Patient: sex F, age 33
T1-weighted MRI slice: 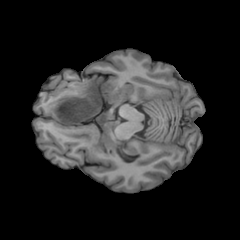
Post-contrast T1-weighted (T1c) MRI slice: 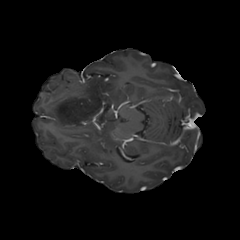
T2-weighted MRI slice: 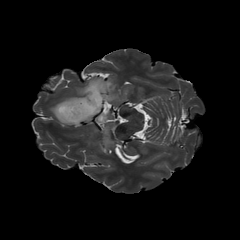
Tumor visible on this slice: yes
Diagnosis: Astrocytoma, IDH-mutant
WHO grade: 4